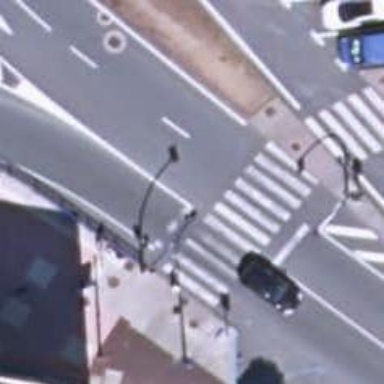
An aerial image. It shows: Crossing with zebra markings controlled by traffic signals.